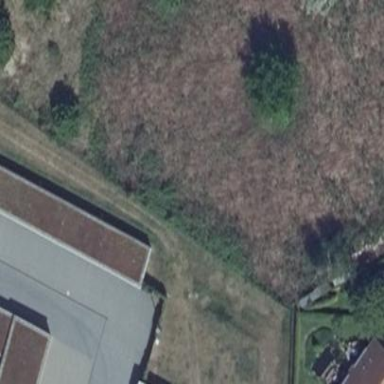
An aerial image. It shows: Flat-roofed carport with grass roof. The building is silver in color.